Interaction volume radius: 5 \u00c5
Interaction volume height: 20 \u00c5
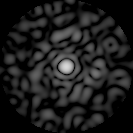
Disorder parameter: 0.8581